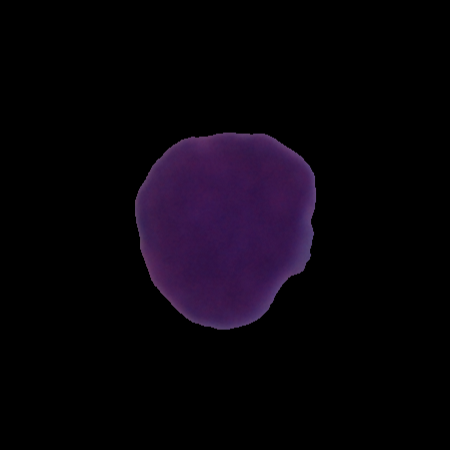
Label: cancer